Question: I have been trying to get a layout like the following for the home of a portfolio;
<URL>

As you can see I am not a great coder:
HTML
'''
<div class="row">
<div class="large-11 small-12 small-centered columns">
<div class="large-3 small-3 columns test tall-thin">
<div class="inner"><p>Tall Thin Image</p></div></div>
<div class="large-9 small-9 columns test long-thin">
<div class="inner"><p>Long Thin Image</p></div></div>
<div class="large-3 small-3 columns test short-fat">
<div class="inner"><p>Short Fat Image</p></div></div>
<div class="large-3 small-3 columns test short-fat">
<div class="inner"><p>Short Fat Image</p></div></div>
<div class="large-3 small-3 columns test short-fat">
<div class="inner"><p>Short Fat Image</p></div></div>
<div class="large-6 small-6 columns test short-medium">
<div class="inner"><p>Short Medium Image</p></div></div>
<div class="large-6 small-6 columns test short-medium">
<div class="inner"><p>Short Medium Image</p></div></div>
</div>
</div>
'''
CSS
'''
.test { border:1px solid #666;}
.tall-thin{ height: 470px;}
.long-thin{ height: 235px;}
.short-fat{ height: 235px;}
.short-medium{ height: 235px;}
.inner {
background:#f8f8f8;
margin: auto;
position: absolute;
top: 10px; left:10px; bottom: 10px; right:10px;
}
.inner p{
position: relative;
text-align: center;
}
'''
I did this in Foundation 4 after having no luck using isotope or masonry and it works fine for the one resolution (1920px) but upon resizing it is fluid but as a height needs to be specified for the divs it doesn't scale at all.
When I put images as either background or src it seems to add margins and then only take notice of the image width for scaling. I know that is due to foundation but I am unsure how to fix that.
My question is I guess the best approach? Is this even possible using the foundation grid with images? I do not need filtering or dynamic layout as I want the grid mode I have created for the front page. I am fine to setup the portfolio page as that will just have an equal square grid which doesn't cause any layout issues with isotope.
I essentially would love to have this as the layout and have it responsive so that under 768px the boxes are full width.
I thank anyone for having a look or any suggestions!
Thanks,
Jason
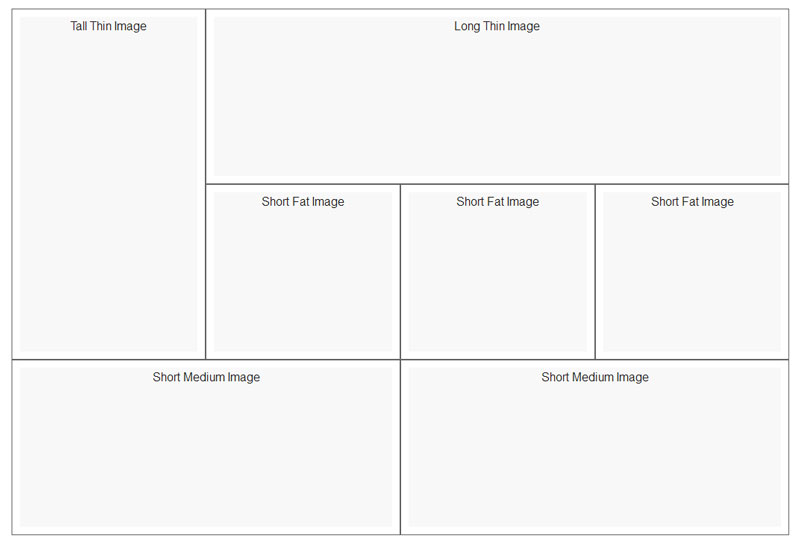
Answer: I solved this by creating media queries such as;
'''
@media all and (min-width: 1201px) and (max-width:1400px) {
.tall-thin{ height: 450px;}
.long-thin{ height: 225px;}
.short-fat{ height: 225px;}
.short-medium{ height: 225px;}
}
'''
In conjunction with the images in the HTML having;
'''
style="background-image:url(path to image); background-size:cover;"
'''
I made 10 queries all up so its quite bulletproof. The smallest media queries just made the DIVS span 100% so the image took up the whole column. Masonry, Isotope, Mason.js, Freetile etc couldn't do this layout without silly gaps. Whilst my code isn't pretty, nobody could answer so this was the best I could do.